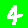
Digit: 4